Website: walmart
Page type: address-validator
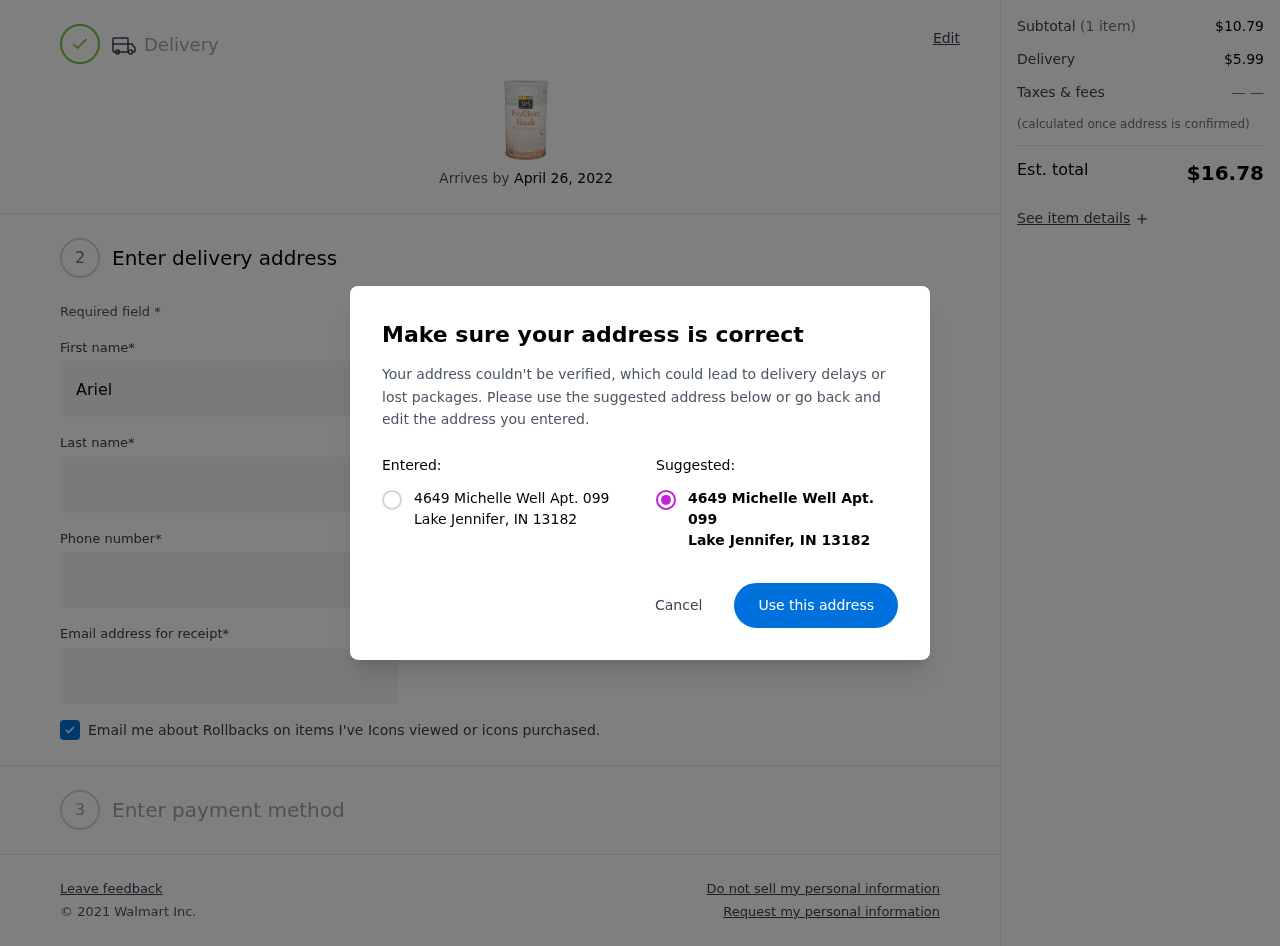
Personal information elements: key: PII_CITY
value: Lake Jennifer
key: PII_POSTCODE
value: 13182
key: PII_STATE_ABBR
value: IN
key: PII_STREET
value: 4649 Michelle Well Apt. 099
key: PII_FIRSTNAME
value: Ariel
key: PII_LASTNAME
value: Leblanc
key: PII_STREET2
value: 0771 Newton Burgs
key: PII_PHONE
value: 6489687932
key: PII_EMAIL
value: ariel_leblanc@yahoo.com
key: PII_STATE_ABBR2
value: IN
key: PII_POSTCODE_FULL
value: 13182
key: PII_POSTCODE_NUMERIC
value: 13182
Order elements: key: ORDER_DELIVERY_DATE
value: April 26, 2022
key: ORDER_SUBTOTAL
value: $10.79
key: ORDER_SHIPPING_COST
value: $5.99
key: ORDER_TOTAL
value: $16.78